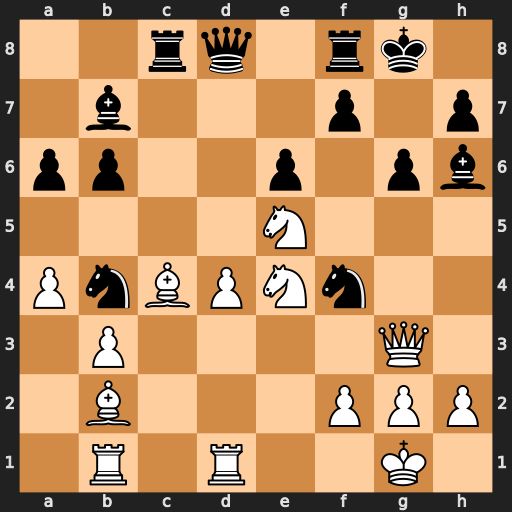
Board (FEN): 2rq1rk1/1b3p1p/pp2p1pb/4N3/PnBPNn2/1P4Q1/1B3PPP/1R1R2K1
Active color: w
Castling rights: -
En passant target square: -
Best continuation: Ng4 Bxe4 Nxh6+